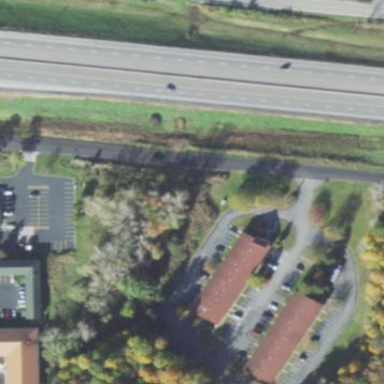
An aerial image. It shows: Asphalt parking aisle road for service vehicles.